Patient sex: M
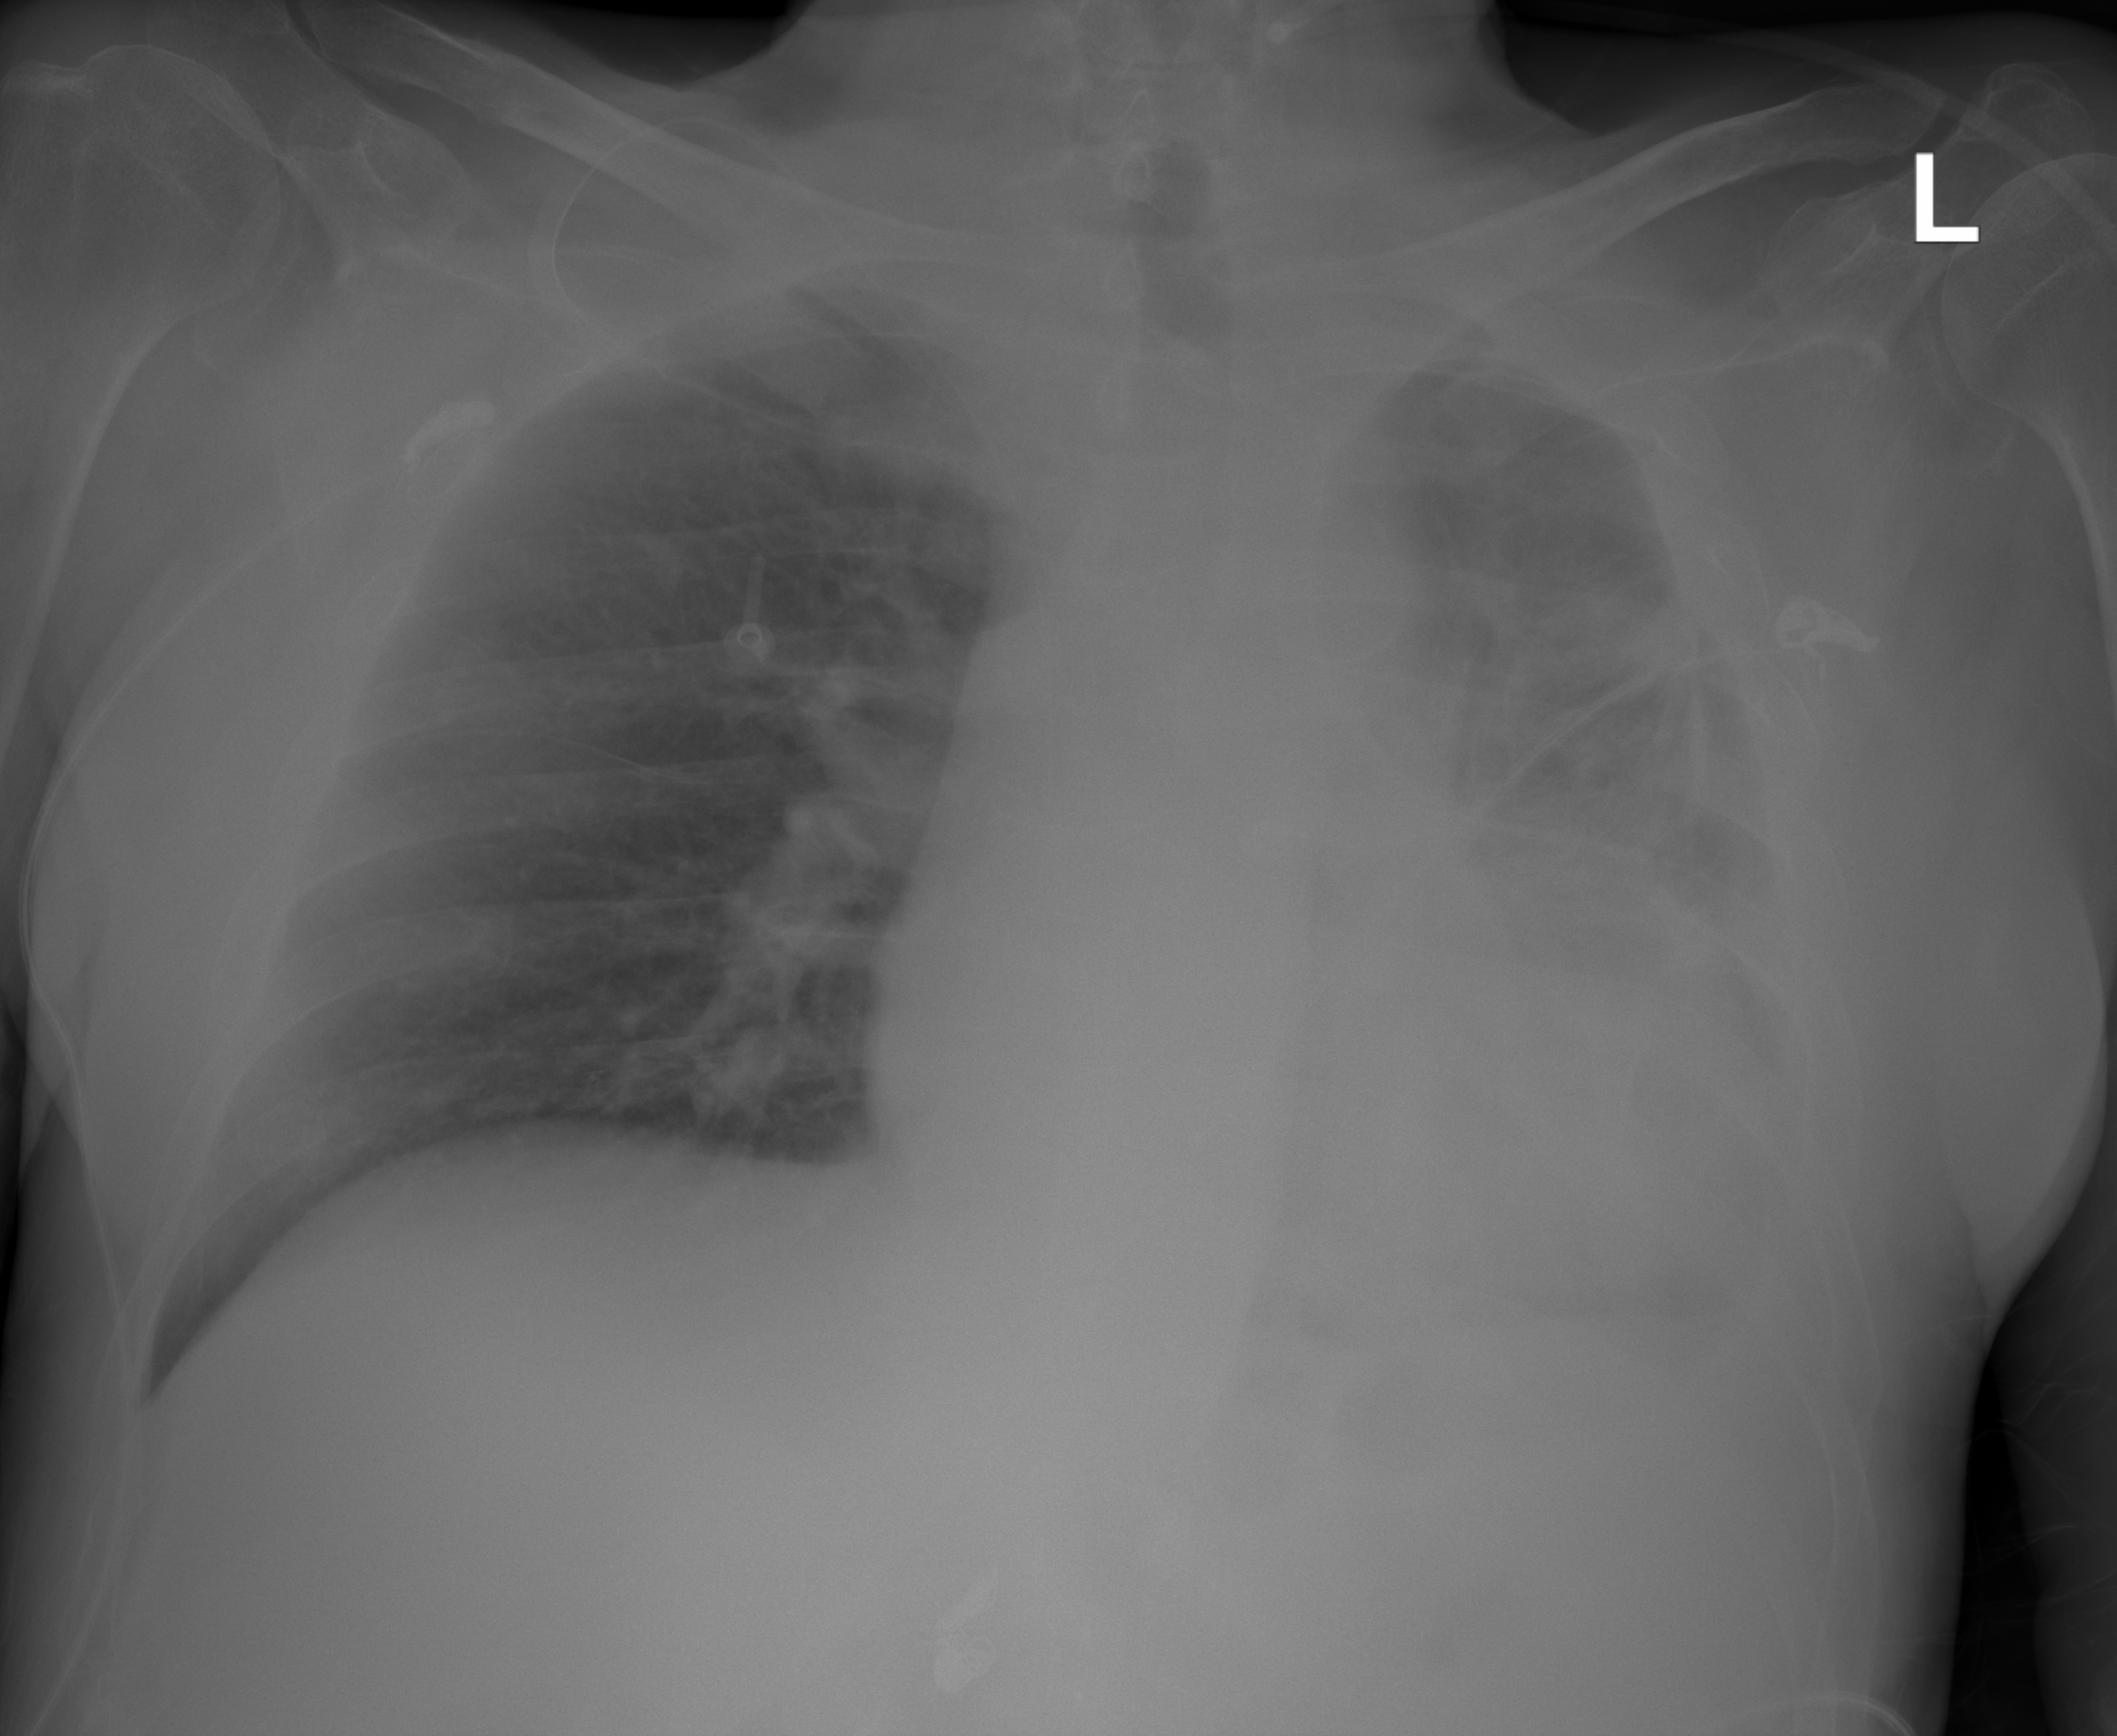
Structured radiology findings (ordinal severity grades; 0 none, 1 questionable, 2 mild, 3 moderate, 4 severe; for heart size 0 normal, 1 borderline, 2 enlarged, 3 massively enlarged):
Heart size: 2
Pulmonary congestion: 0
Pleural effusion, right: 0
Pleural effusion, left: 3
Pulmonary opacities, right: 0
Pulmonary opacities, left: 4
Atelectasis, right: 0
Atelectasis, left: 4